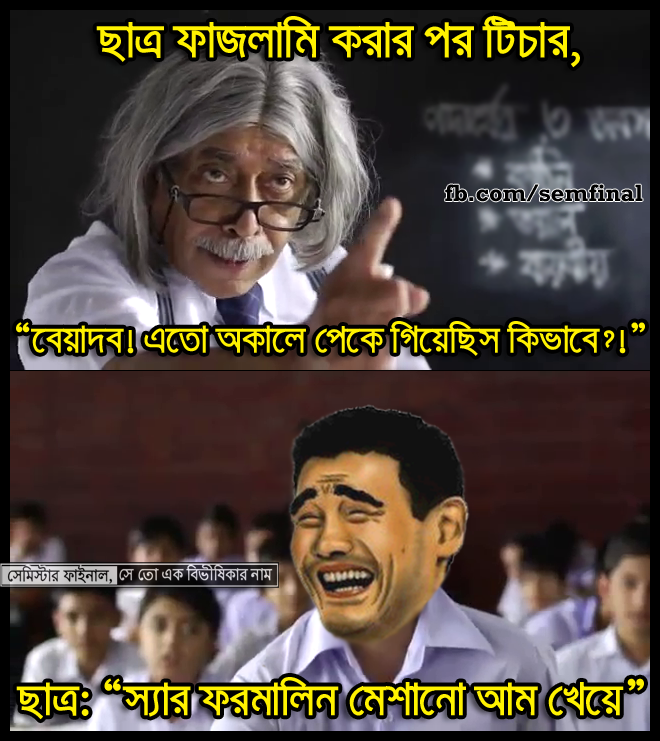
Text: ছাত্র ফাজলামি করার পর টিচার, "বেয়াদব! এতো অকালে পেকে গিয়েছিস কিভাবে?!" ছাত্র : "স্যার, ফরমালিন মেশানো আম খেয়ে"
Label: Non Hate